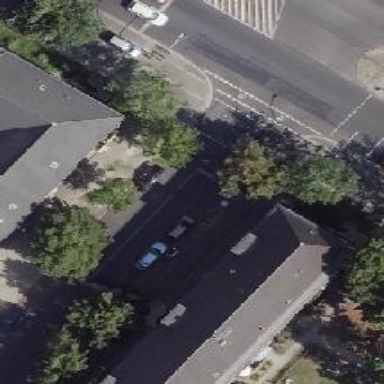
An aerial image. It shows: Residential road with asphalt surface and separate sidewalks. There are parallel parking lanes on both sides of the road.